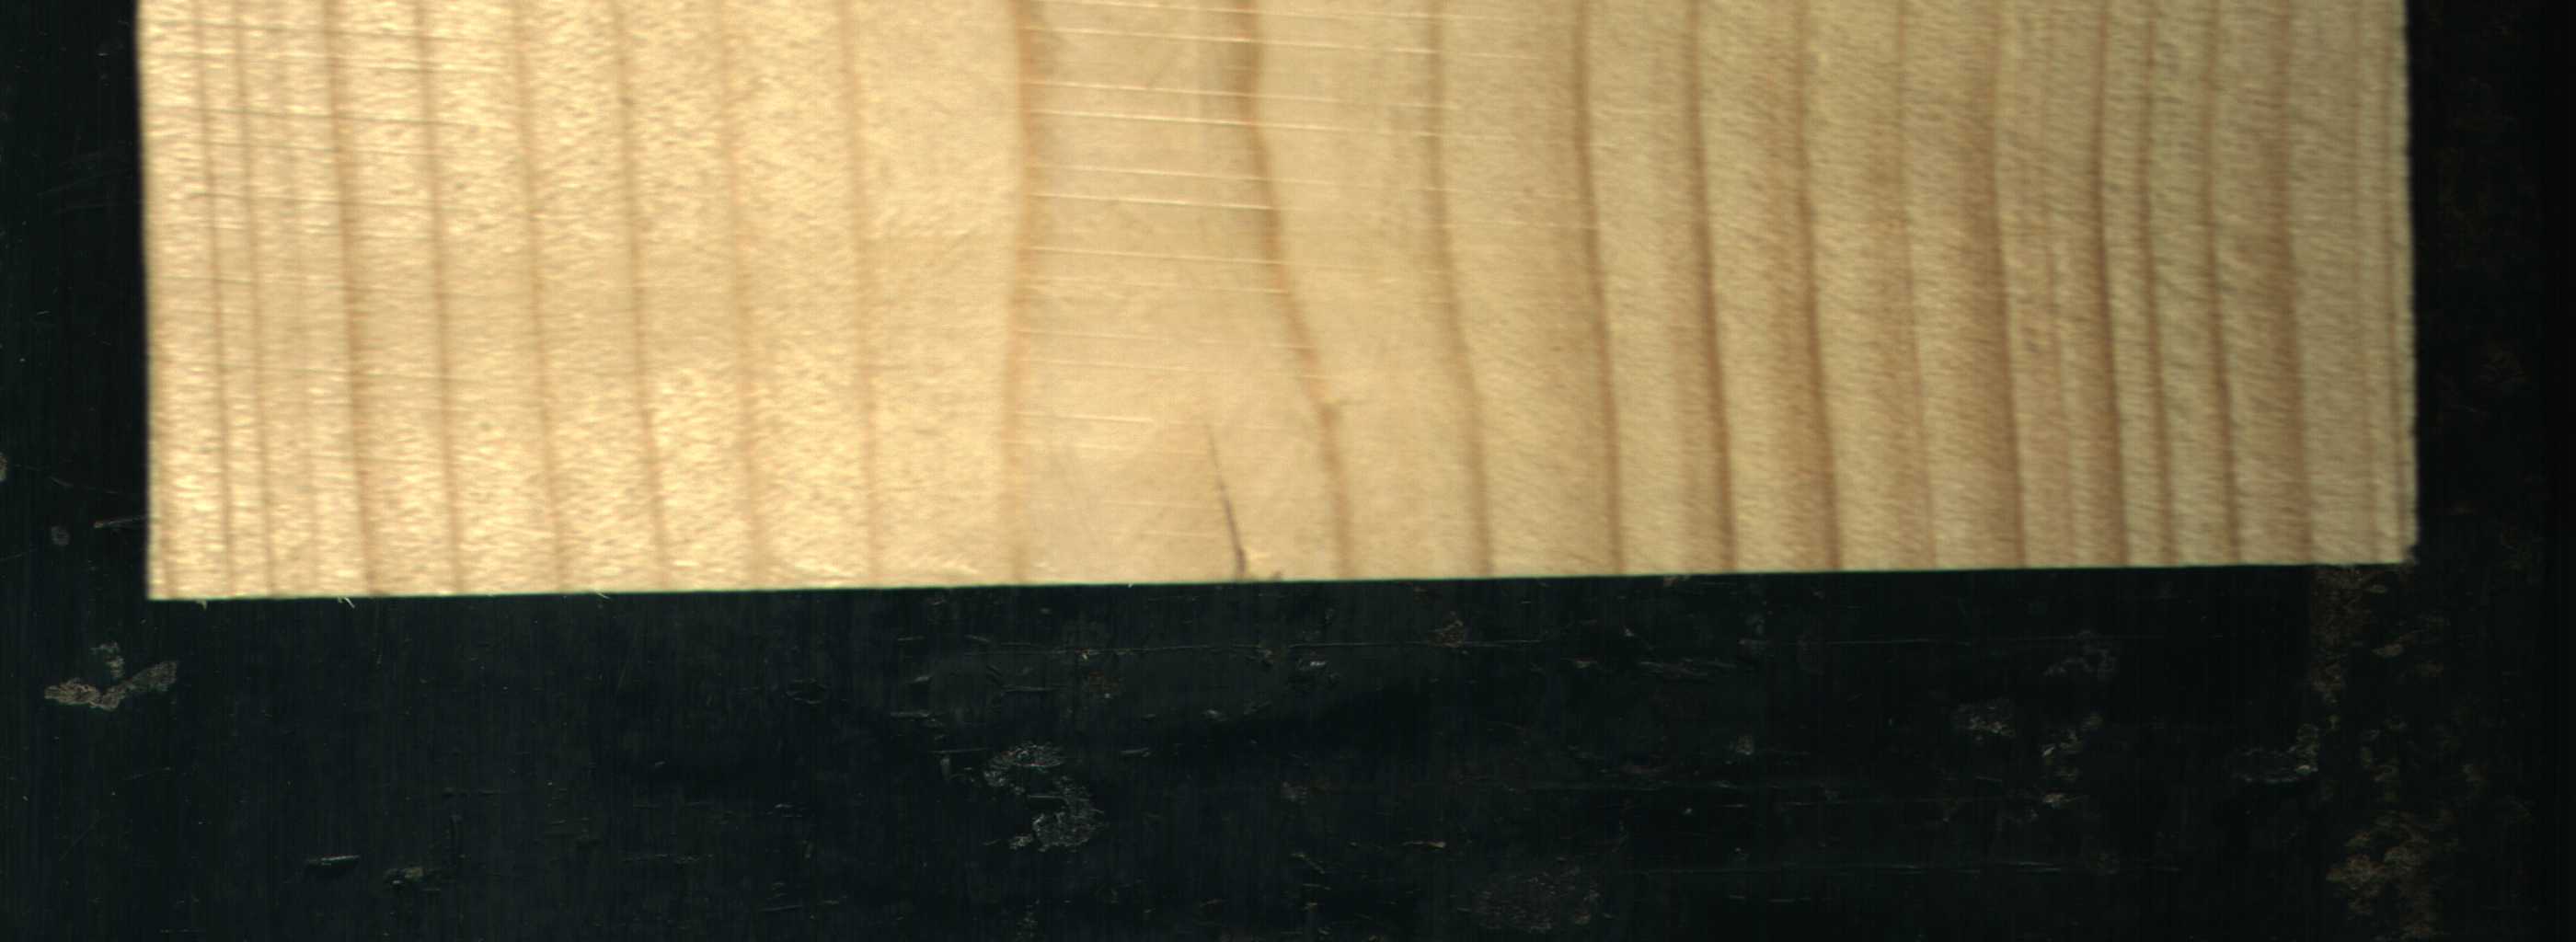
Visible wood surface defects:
Crack